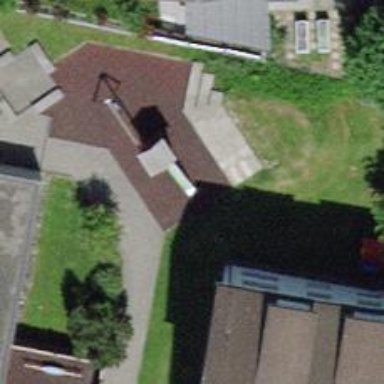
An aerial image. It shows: Playground with slide.